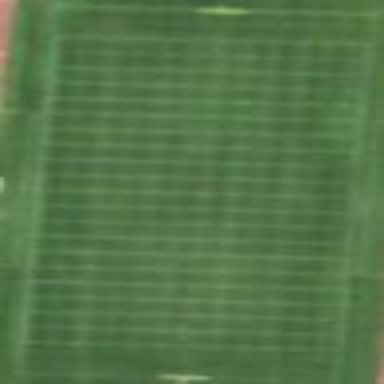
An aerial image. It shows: American football pitch.